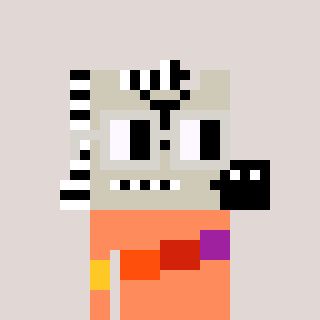
a pixel art character with square light gray glasses, a zebra-shaped head and a peachy-colored body on a warm background